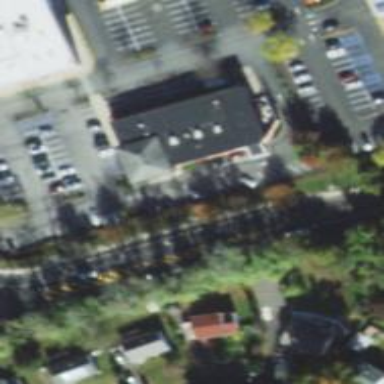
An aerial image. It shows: Pharmacy.